Question: Trying to construct valid request to wcf restful service. But whole hour cannot do it, i dont get it why it's not work. Other APis what returns JSON works correctly, i tested them. Now need to fix request API.

I put break point to implementation of AddMeal method but she don't triggered. I think something wrong with my request or with Attributes
'''
//Add Meal
[OperationContract]
[WebInvoke(UriTemplate = "AddMeal",
RequestFormat = WebMessageFormat.Json,
ResponseFormat = WebMessageFormat.Json, Method = "POST")]
bool AddMeal(string meal);
'''
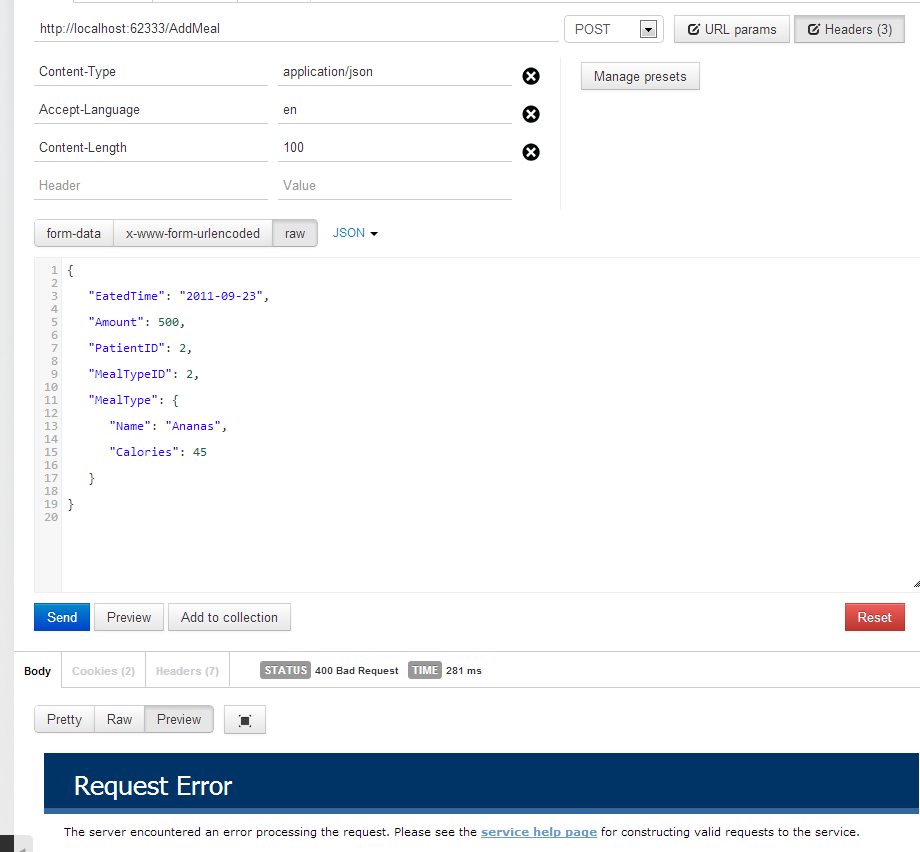
Answer: Your WCF method is expecting a 'string', however, the model binder will try to bind your JSON to a string which won't work. When using MVC you should use models instead, create a model that represents your JSON data e.g.
'''
public class Meal
{
public DateTime EatedTime { get; set; }
public decimal Amount { get; set; }
public int PatientID { get; set; }
public int MealTypeID { get; set; }
...
}
'''
Then update your signature to expect that model
'''
bool AddMeal(Meal meal)
'''
You should find the data is bound to the 'meal' model.